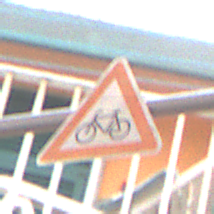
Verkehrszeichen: RadverkehrRechts
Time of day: Midday
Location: Outdoor (Urban)
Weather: Overcast
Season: NotSpecified
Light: Natural